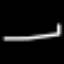
Label: line